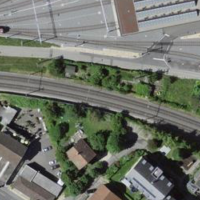
EUNIS habitat code: 57
Species observed at this site:
Mercurialis annua